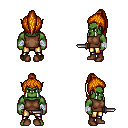
a pixel art fantasy rpg character, male body template, orc, green skin, brown sleeveless shirt, gold greaves, dark blonde long topknot hairstyle, white cloth bandages, brown shoes, dagger, four views (front, back, left, right), 2x2 character sprite sheet, small pixel art, hard edges, no anti-aliasing